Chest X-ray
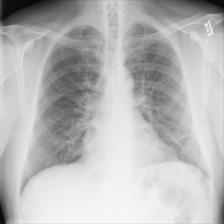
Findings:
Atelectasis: negative
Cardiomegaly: negative
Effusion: negative
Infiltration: negative
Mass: negative
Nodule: negative
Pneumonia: negative
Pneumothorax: negative
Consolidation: negative
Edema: negative
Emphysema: negative
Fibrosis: negative
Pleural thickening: negative
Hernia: negative